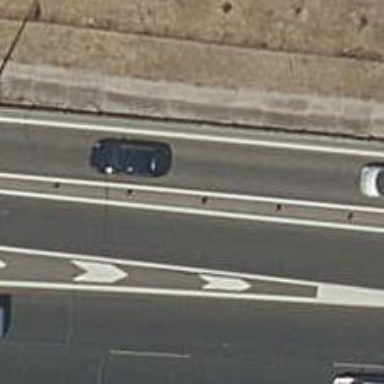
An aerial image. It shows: Road with "give way" sign.